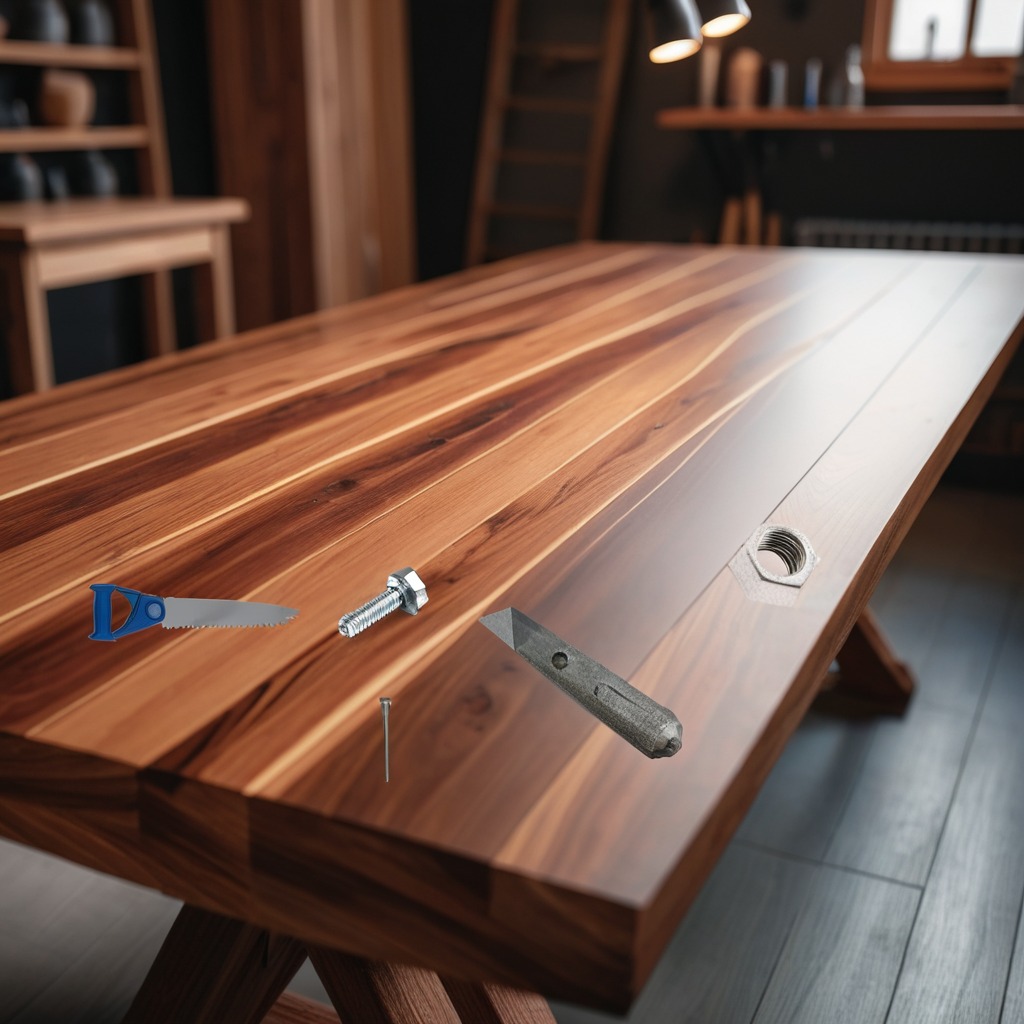
A utility knife, a metal machine screw, an iron nail, a handheld metal saw, and a metal nut are lying on the wooden table.